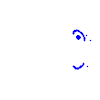
Particle: pion